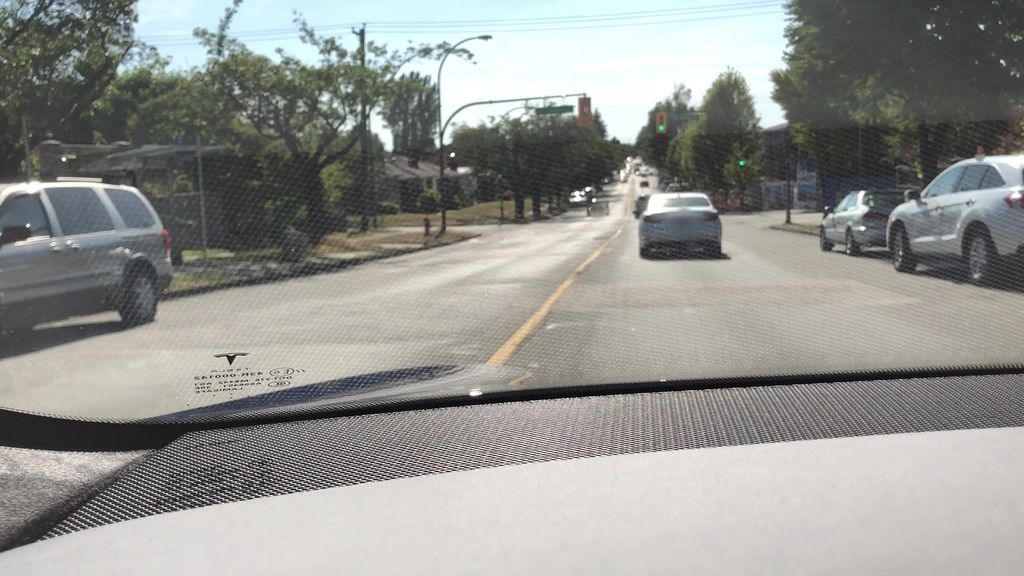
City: vancouver